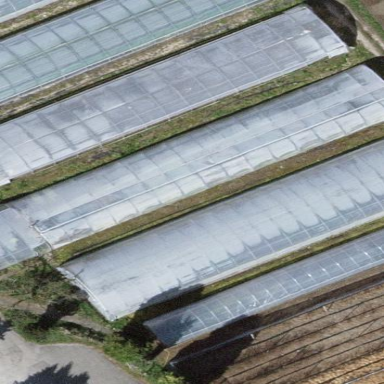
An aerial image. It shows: Greenhouse with round roof.